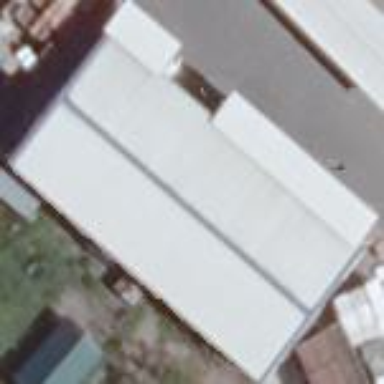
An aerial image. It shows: Industrial building.